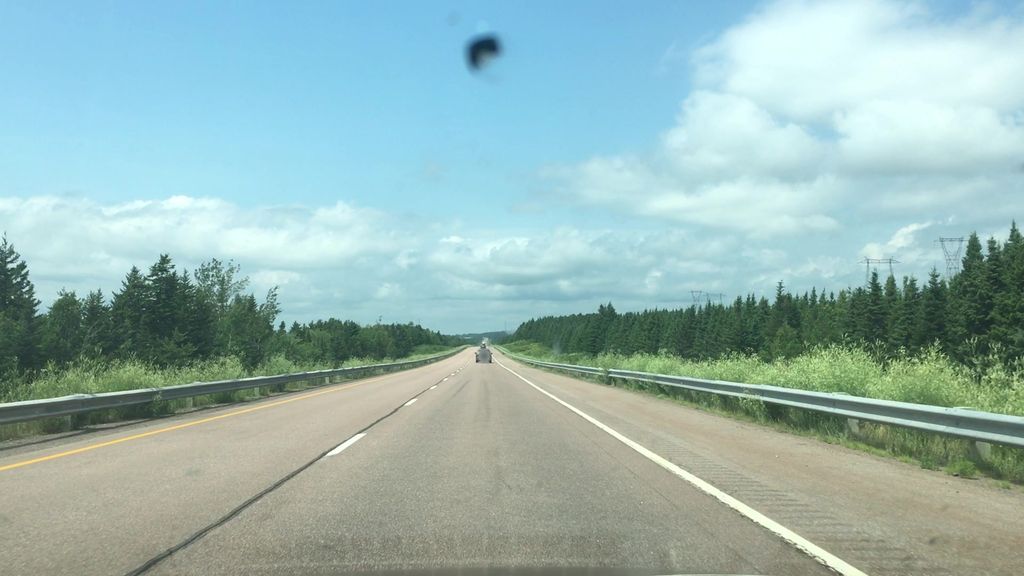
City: charlottetown